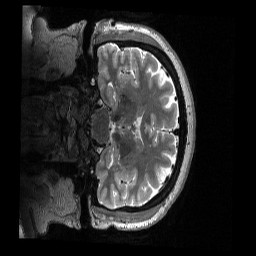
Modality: T2w
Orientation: coronal
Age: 43
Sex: female
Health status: ill
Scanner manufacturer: siemens
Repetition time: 3.2 s
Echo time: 0.566 s